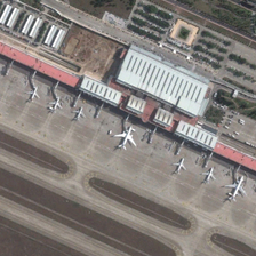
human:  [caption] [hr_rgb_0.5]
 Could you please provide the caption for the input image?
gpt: the narrow terminal building between some square buildings and runways .

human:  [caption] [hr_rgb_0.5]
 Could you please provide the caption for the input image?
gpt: the long striped termial building sits alongside two runways .

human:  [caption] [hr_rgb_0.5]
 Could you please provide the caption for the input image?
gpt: some planes stop in order in the red airport .

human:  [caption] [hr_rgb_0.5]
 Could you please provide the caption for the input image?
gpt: the narrow terminal building between some square buildings and runways has some planes parked along it .

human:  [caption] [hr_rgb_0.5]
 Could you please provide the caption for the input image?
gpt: a line of white planes are near a building in an airport with a parking lot and several runways .